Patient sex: M
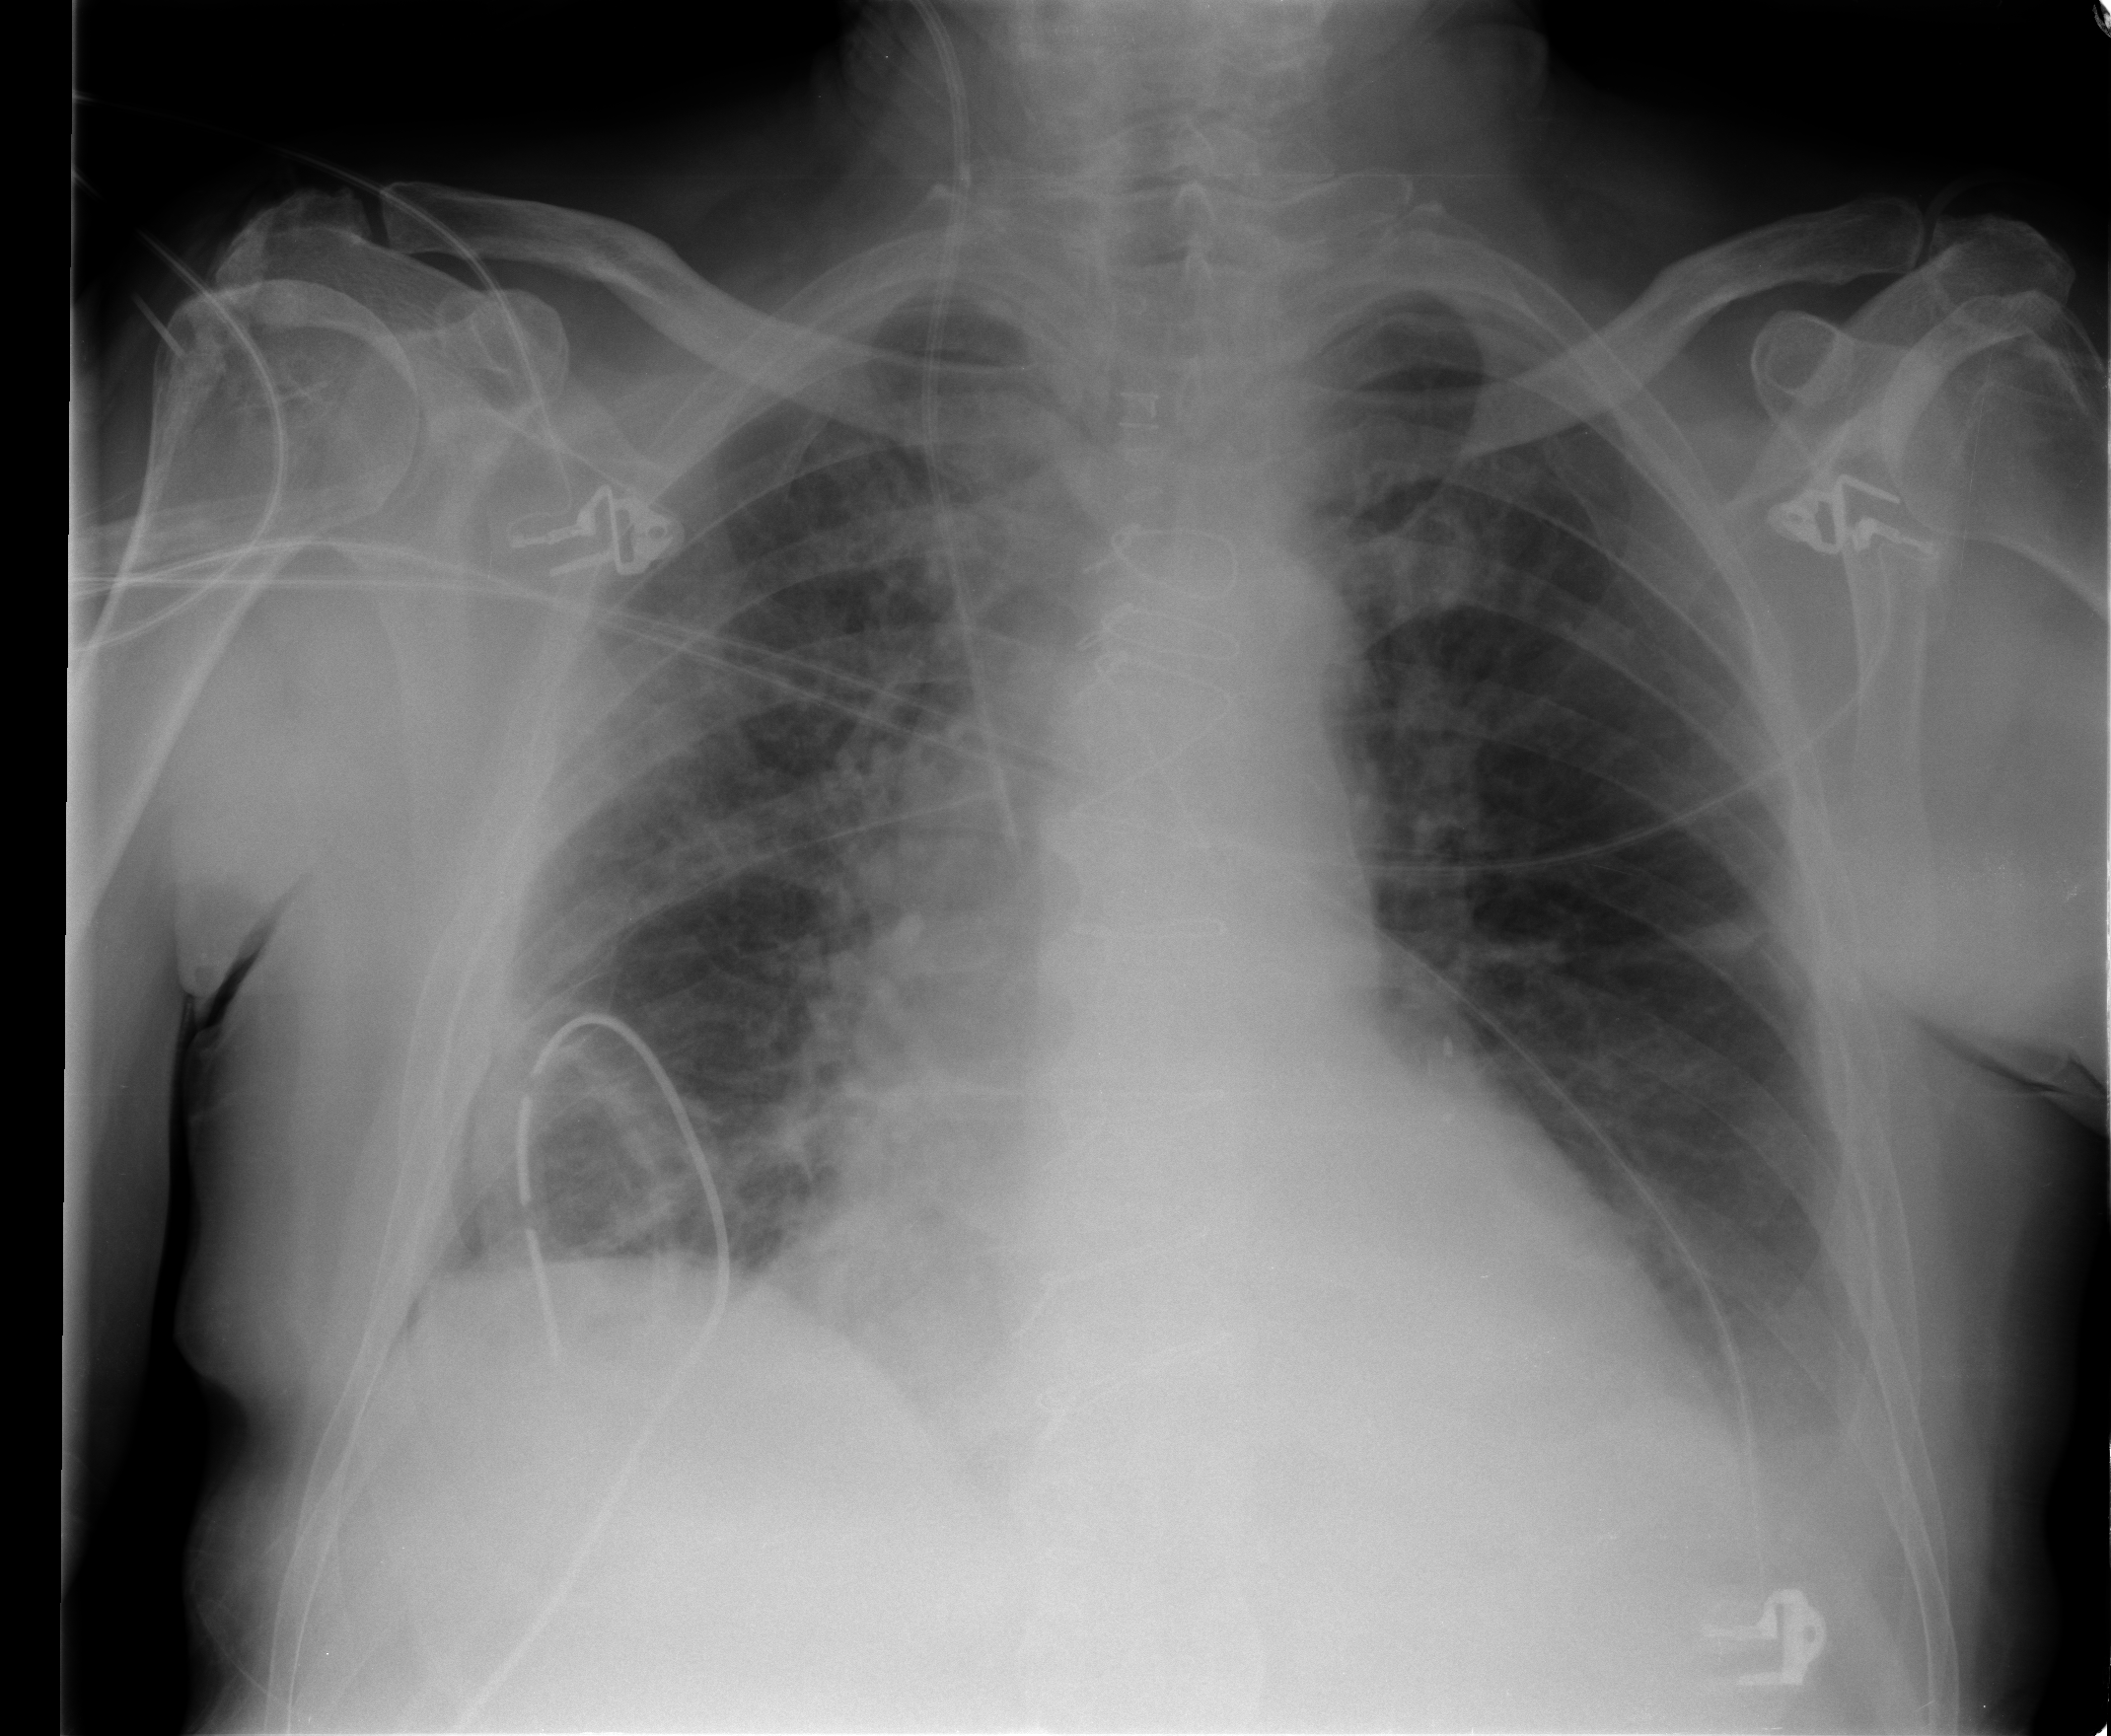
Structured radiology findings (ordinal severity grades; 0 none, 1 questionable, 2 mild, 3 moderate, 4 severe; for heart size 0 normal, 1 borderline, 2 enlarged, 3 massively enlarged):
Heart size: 0
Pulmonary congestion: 2
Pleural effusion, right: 1
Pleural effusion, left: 1
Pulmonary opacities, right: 2
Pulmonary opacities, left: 0
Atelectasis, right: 2
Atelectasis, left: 2